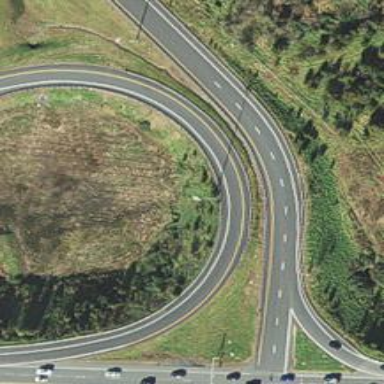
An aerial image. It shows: Motorway link.